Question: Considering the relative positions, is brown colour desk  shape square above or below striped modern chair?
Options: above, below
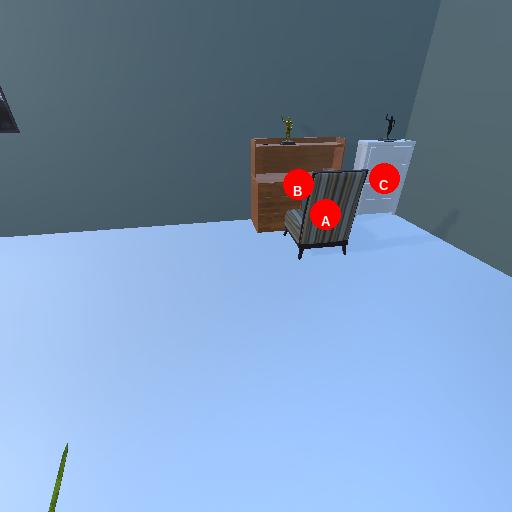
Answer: above